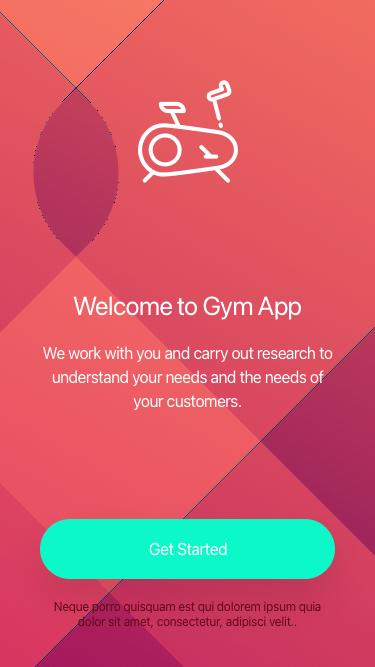
Text in this UI design:
Neque porro quisquam est qui dolorem ipsum quia dolor sit amet, consectetur, adipisci velit..
Get Started
Welcome to Gym App
We work with you and carry out research to understand your needs and the needs of your customers.